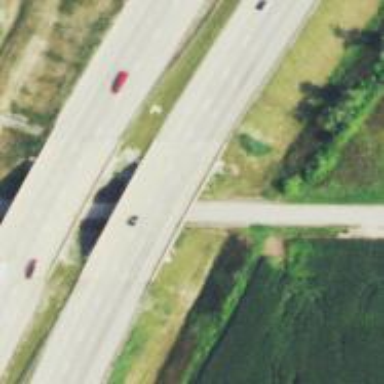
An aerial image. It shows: Asphalt bridge on motorway.